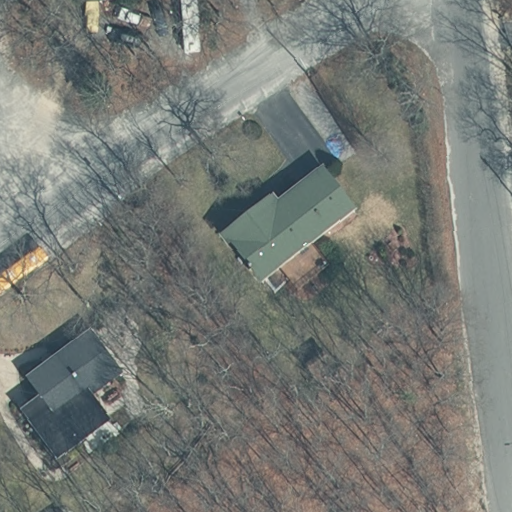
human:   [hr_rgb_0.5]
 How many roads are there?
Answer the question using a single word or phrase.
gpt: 3

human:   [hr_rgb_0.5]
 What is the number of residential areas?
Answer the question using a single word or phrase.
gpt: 1

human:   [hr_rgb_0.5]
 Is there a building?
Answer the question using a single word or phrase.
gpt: yes

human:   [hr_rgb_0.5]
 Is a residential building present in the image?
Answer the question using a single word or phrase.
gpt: yes

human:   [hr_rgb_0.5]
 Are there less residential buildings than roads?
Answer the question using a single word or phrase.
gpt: yes

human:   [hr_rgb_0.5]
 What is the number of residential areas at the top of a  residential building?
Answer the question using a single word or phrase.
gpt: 1

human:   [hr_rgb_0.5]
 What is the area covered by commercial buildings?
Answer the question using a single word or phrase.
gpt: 0m2

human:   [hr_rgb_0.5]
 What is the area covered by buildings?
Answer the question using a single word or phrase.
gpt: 631m2

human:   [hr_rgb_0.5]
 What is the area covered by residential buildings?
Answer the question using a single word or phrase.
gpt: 631m2

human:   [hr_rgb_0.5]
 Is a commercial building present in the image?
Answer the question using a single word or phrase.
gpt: no

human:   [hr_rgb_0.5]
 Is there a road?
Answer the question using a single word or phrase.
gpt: yes

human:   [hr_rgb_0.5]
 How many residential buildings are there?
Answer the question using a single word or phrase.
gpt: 2

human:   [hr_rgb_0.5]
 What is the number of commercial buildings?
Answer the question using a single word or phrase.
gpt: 0

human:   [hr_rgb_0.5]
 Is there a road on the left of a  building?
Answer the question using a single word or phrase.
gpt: yes

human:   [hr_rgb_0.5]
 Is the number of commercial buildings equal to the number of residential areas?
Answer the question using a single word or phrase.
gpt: no

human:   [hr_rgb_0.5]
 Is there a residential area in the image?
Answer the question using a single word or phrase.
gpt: yes

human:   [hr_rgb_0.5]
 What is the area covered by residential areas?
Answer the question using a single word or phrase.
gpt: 10656m2

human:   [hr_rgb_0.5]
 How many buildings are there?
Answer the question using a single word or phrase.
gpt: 2

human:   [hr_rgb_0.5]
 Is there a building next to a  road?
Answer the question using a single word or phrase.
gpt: yes

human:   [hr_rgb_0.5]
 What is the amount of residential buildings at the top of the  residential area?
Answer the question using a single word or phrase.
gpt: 0

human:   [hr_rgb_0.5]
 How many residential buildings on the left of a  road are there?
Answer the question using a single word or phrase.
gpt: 2

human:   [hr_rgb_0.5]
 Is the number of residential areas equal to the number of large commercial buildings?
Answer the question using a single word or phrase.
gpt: no

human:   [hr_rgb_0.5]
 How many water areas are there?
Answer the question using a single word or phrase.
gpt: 0

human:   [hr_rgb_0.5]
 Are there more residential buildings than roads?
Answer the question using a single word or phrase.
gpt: no

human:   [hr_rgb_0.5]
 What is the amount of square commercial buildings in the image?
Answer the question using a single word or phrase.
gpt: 0

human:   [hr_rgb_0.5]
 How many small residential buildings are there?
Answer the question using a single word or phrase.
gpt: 0

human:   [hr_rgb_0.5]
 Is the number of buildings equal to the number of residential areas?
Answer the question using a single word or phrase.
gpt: no

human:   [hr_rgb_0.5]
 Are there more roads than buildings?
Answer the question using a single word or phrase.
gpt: yes

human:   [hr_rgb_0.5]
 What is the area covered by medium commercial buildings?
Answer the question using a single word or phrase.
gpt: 0m2

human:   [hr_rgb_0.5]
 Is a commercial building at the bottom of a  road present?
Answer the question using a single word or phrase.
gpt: no

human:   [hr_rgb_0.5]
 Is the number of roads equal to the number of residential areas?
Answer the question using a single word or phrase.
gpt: no

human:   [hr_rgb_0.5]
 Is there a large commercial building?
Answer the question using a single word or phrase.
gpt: no

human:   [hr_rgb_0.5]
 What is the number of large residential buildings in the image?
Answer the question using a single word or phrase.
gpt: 0

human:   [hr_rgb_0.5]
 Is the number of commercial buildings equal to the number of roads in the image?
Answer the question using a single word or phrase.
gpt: no

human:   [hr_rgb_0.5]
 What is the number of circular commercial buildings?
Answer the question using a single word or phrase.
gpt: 0

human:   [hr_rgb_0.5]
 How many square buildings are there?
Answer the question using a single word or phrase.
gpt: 0

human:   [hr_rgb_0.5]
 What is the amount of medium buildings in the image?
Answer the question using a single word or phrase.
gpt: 2

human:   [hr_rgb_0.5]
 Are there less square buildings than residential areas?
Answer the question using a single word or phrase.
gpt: yes

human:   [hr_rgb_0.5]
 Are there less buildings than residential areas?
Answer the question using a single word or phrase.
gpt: no

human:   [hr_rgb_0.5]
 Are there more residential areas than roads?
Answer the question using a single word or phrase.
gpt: no

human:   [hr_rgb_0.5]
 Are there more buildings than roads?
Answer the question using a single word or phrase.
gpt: no

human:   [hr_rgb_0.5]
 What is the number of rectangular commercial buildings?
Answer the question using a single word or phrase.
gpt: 0

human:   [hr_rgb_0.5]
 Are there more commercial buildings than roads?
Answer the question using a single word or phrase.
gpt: no

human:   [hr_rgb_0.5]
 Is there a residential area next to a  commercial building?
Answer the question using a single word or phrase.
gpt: no

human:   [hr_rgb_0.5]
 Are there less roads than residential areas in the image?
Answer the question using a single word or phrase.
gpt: no

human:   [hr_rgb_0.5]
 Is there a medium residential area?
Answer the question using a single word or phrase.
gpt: no

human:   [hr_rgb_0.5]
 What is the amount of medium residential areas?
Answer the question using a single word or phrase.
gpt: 0

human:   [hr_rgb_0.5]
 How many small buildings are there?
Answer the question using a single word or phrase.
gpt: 0

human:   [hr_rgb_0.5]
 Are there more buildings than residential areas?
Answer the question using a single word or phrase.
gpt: yes

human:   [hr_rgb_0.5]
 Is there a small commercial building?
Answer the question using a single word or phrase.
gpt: no

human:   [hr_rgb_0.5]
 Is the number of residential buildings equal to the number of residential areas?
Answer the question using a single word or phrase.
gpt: no

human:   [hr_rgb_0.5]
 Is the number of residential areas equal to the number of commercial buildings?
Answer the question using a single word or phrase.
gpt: no

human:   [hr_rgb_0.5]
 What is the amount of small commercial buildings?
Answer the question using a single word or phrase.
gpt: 0

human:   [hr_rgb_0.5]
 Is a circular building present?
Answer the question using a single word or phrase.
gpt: no

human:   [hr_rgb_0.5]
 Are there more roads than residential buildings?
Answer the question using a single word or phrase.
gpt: yes

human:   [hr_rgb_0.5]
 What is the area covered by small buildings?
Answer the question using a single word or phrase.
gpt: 0m2

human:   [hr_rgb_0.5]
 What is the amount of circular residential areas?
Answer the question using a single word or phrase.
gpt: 0

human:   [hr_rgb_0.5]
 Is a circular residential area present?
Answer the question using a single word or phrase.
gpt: no

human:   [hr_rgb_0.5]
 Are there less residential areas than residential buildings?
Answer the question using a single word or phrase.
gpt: yes

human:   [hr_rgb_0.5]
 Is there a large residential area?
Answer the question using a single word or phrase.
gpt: yes

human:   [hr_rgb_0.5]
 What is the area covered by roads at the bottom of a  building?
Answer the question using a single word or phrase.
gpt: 0m2

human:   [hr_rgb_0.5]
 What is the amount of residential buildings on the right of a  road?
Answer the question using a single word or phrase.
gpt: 2

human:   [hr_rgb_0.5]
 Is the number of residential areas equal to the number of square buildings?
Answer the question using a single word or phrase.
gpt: no

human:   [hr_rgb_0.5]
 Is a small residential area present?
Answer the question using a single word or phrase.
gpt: no